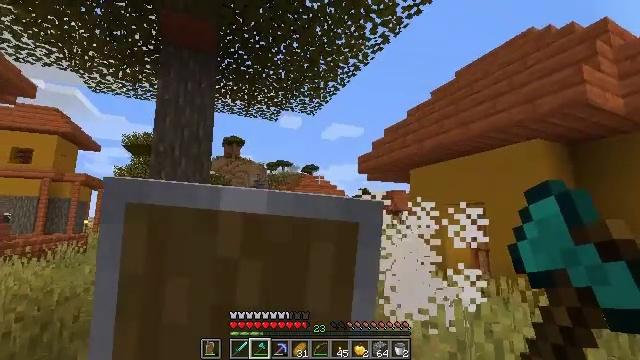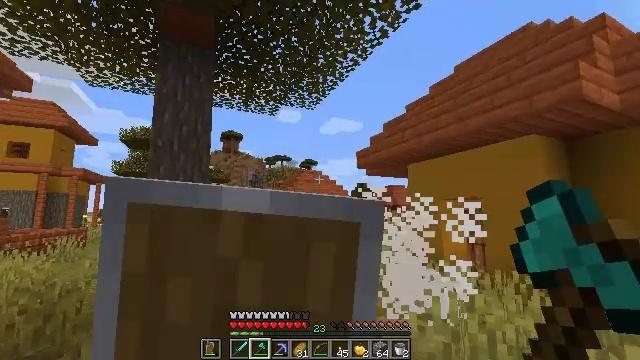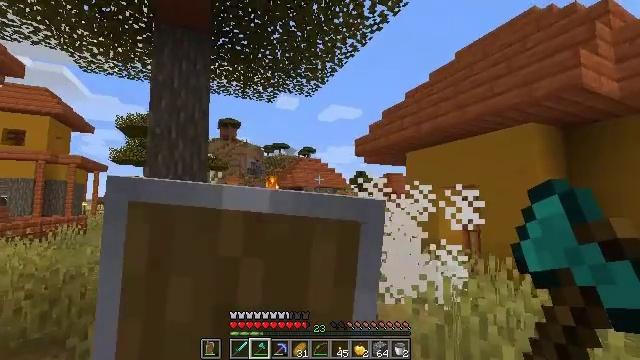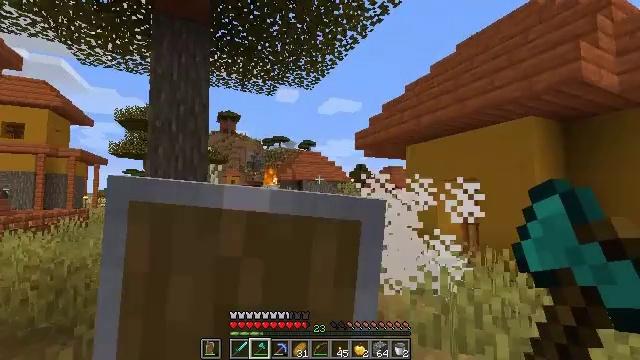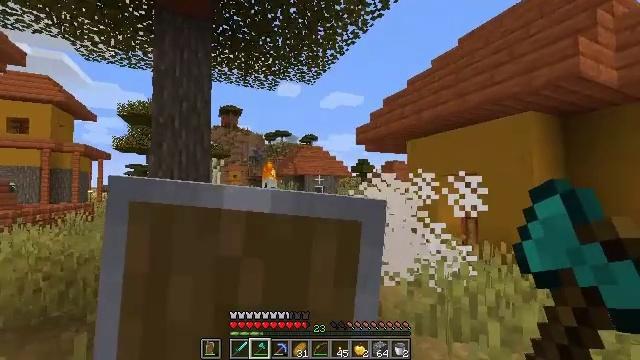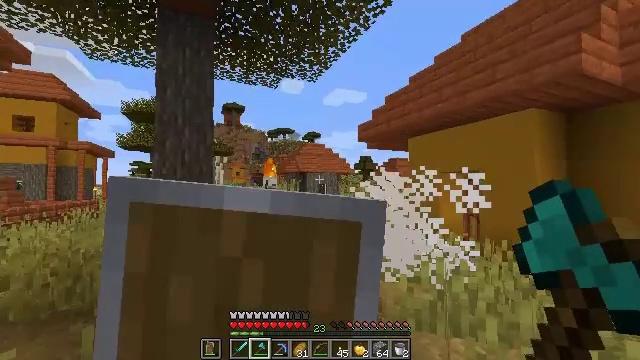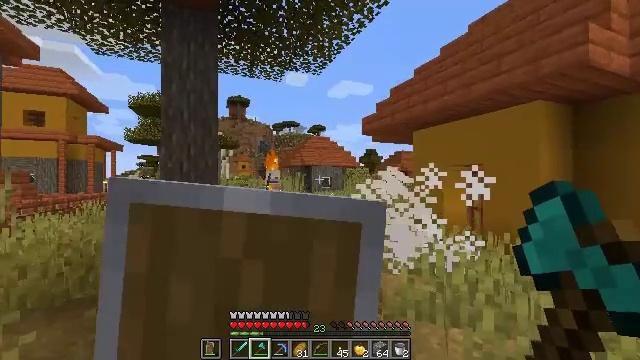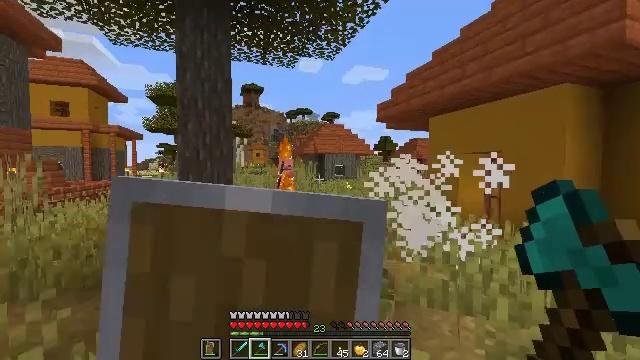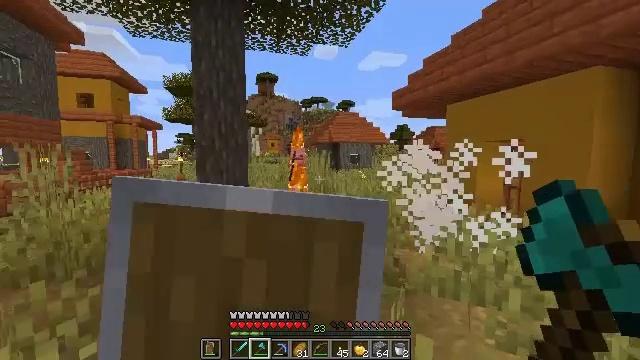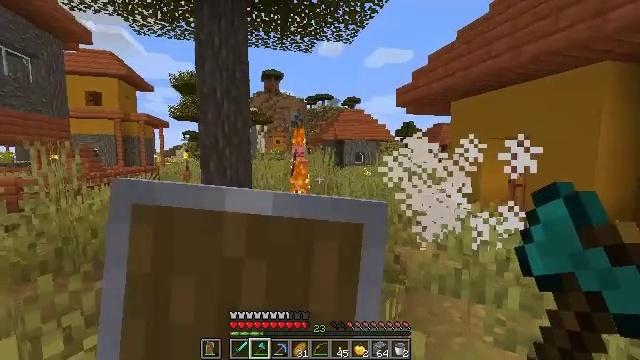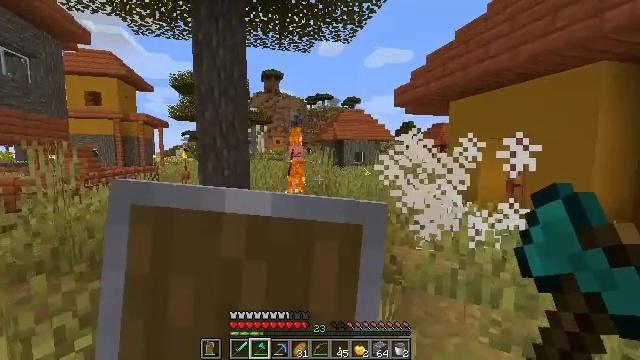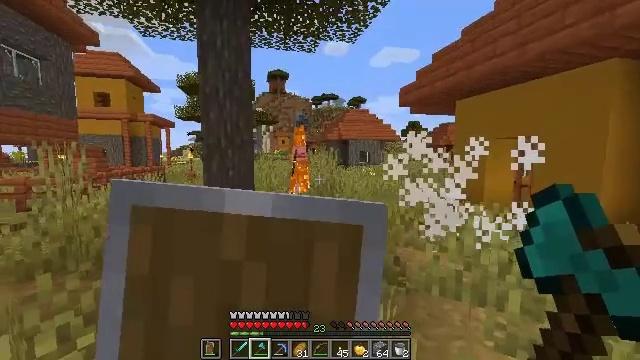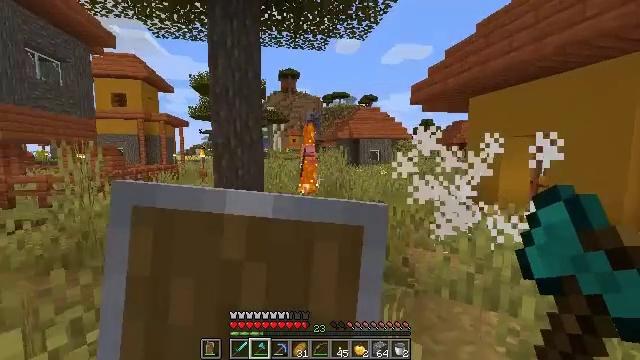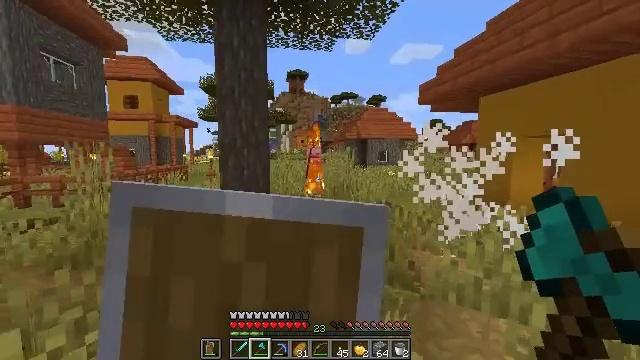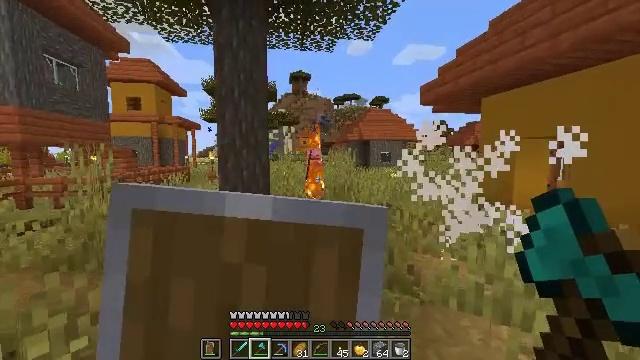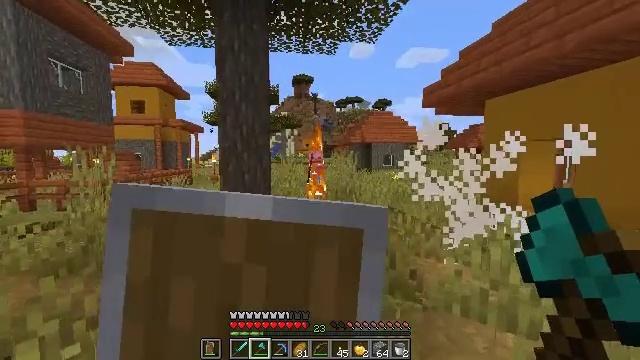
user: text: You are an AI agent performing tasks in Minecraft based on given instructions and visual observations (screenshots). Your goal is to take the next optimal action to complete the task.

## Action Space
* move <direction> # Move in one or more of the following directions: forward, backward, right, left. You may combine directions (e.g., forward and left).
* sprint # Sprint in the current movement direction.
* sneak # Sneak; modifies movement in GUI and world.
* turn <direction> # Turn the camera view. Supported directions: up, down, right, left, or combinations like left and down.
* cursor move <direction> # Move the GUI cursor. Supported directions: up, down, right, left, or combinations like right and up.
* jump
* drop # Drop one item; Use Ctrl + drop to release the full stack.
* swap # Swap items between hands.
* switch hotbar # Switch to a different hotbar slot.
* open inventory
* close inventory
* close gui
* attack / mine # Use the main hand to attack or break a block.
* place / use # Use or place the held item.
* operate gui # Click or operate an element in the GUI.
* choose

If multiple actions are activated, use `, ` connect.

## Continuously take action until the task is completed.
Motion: motion action
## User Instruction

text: Kill mobs.
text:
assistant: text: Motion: move back, turn down, use / place
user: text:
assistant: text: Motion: move back, turn down, use / place
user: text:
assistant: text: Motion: move back, turn down, use / place
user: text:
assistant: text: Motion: move back and move right, turn down, use / place
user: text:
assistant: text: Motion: move back and move right, use / place
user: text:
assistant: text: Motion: move back and move right, turn left and down, use / place
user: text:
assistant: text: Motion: move right, turn left and down, use / place
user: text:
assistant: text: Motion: move right, turn left and down, use / place
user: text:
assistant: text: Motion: move right, turn left, use / place
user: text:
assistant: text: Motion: move forward and move right, use / place
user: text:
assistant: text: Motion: move forward and move right, turn left, use / place
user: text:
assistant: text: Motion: move forward and move right, turn left, use / place
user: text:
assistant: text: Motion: move forward and move right, turn left, use / place
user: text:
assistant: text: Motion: move forward and move right, use / place
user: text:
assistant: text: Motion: move forward, use / place
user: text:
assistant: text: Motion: move forward, turn up, use / place
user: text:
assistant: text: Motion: move forward, turn up, use / place
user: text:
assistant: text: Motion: move forward, turn right and up, use / place
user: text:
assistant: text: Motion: move forward, turn up, use / place
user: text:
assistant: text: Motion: move forward, turn up, use / place
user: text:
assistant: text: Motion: move forward, turn up, use / place
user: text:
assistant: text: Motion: move forward, turn up, use / place
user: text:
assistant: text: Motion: move forward, turn up, use / place
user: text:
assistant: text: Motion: move forward, use / place
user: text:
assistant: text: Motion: move forward, use / place
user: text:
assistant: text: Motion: move forward, use / place
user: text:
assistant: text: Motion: move forward, use / place
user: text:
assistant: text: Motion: move forward, use / place
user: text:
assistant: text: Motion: move forward, use / place
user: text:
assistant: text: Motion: move forward, use / place